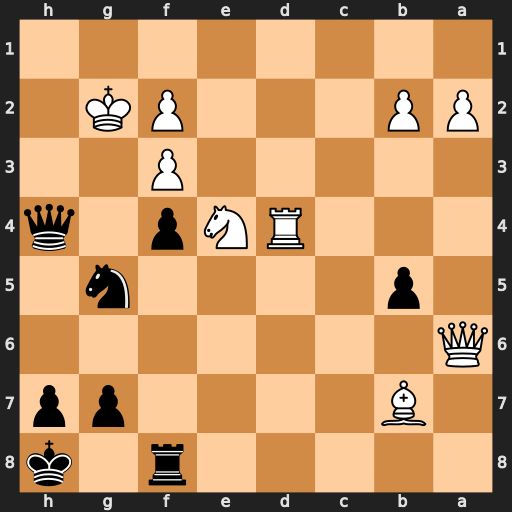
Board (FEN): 5r1k/1B4pp/Q7/1p4n1/3RNp1q/5P2/PP3PK1/8
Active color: b
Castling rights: -
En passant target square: -
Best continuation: Qh3+ Kg1 Nxf3#